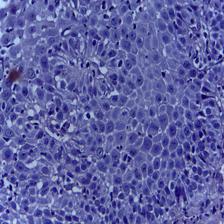
Diagnosis: OSCC